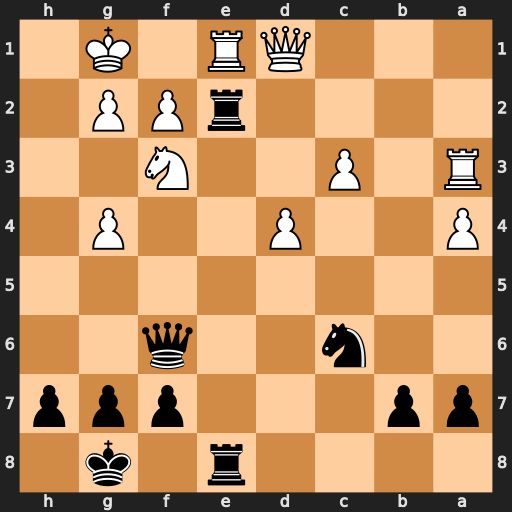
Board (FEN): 4r1k1/pp3ppp/2n2q2/8/P2P2P1/R1P2N2/4rPP1/3QR1K1
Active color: b
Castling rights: -
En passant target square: -
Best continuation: Qxf3 gxf3 Rxe1+ Qxe1 Rxe1+